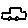
Label: car